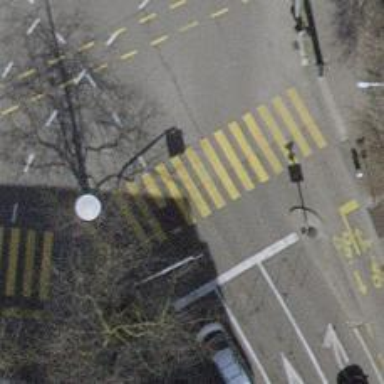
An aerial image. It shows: Road crossing with traffic signals.